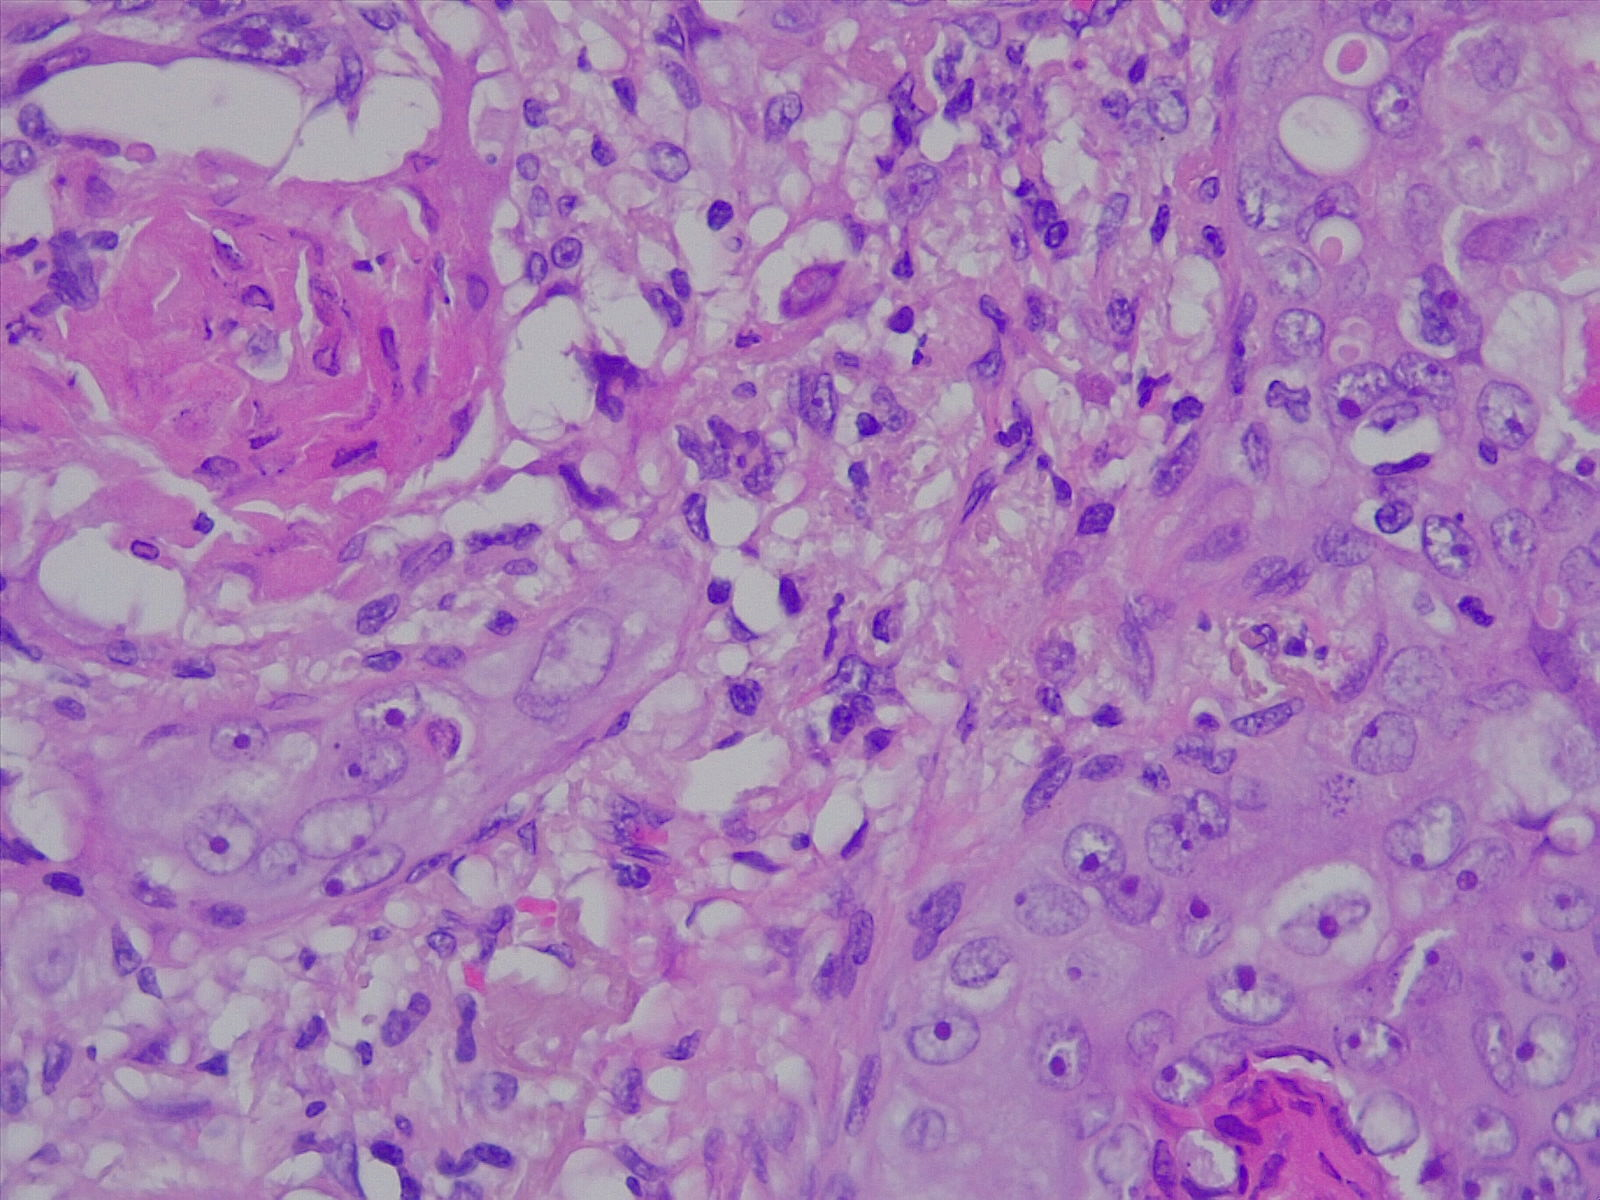
Label: lung squamous cell carcinoma, well differentiated